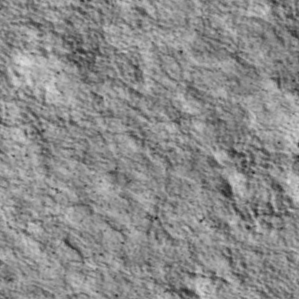
Label: non_frost